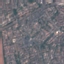
Label: Residential